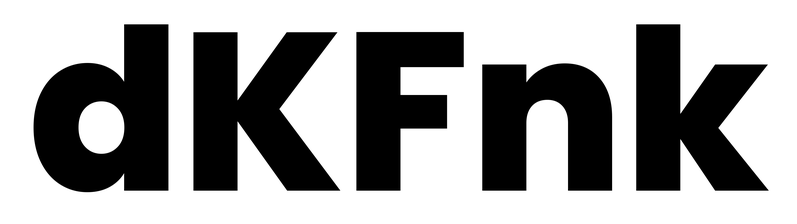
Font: Poppins-ExtraBold